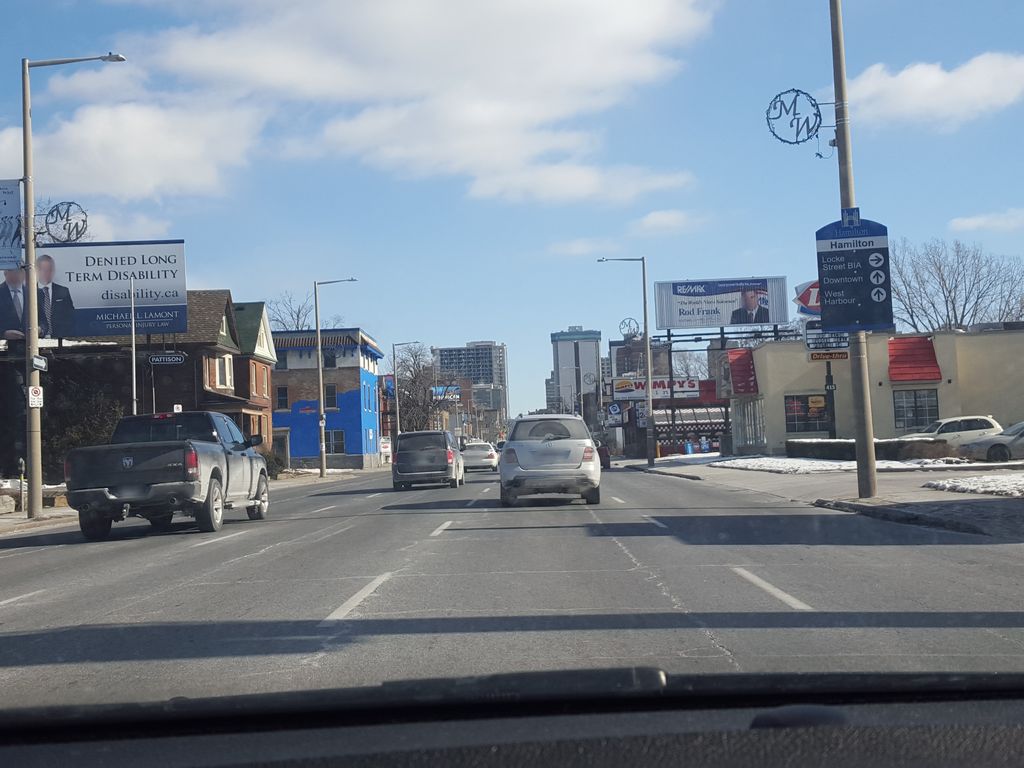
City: hamilton